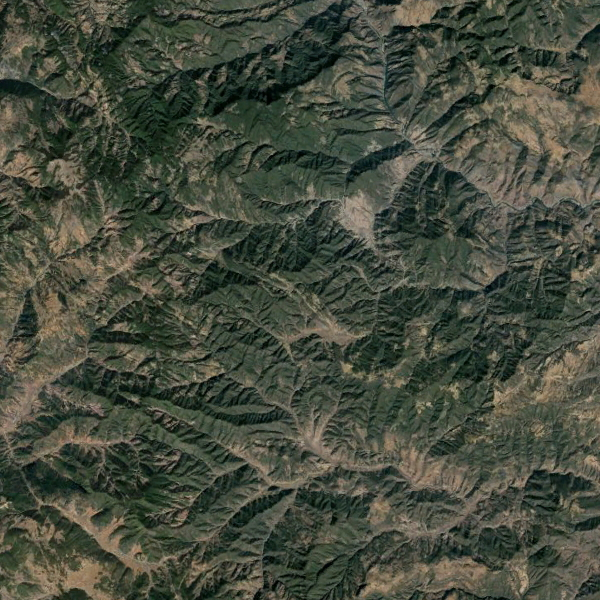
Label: Mountain